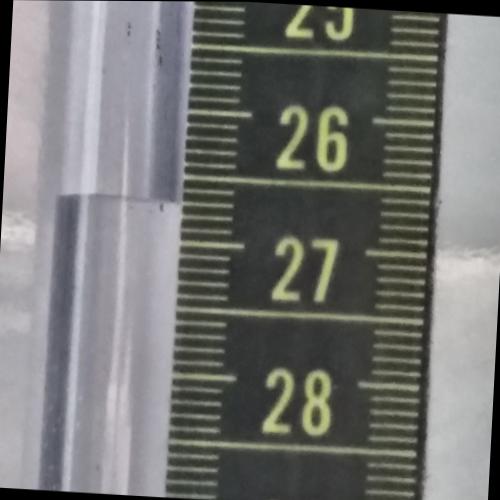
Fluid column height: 26.7 cm